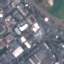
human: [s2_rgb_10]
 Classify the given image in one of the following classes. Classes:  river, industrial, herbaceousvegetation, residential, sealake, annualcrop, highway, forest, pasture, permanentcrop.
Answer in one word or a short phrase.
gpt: Industrial